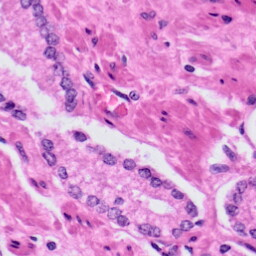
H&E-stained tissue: Prostate